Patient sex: M
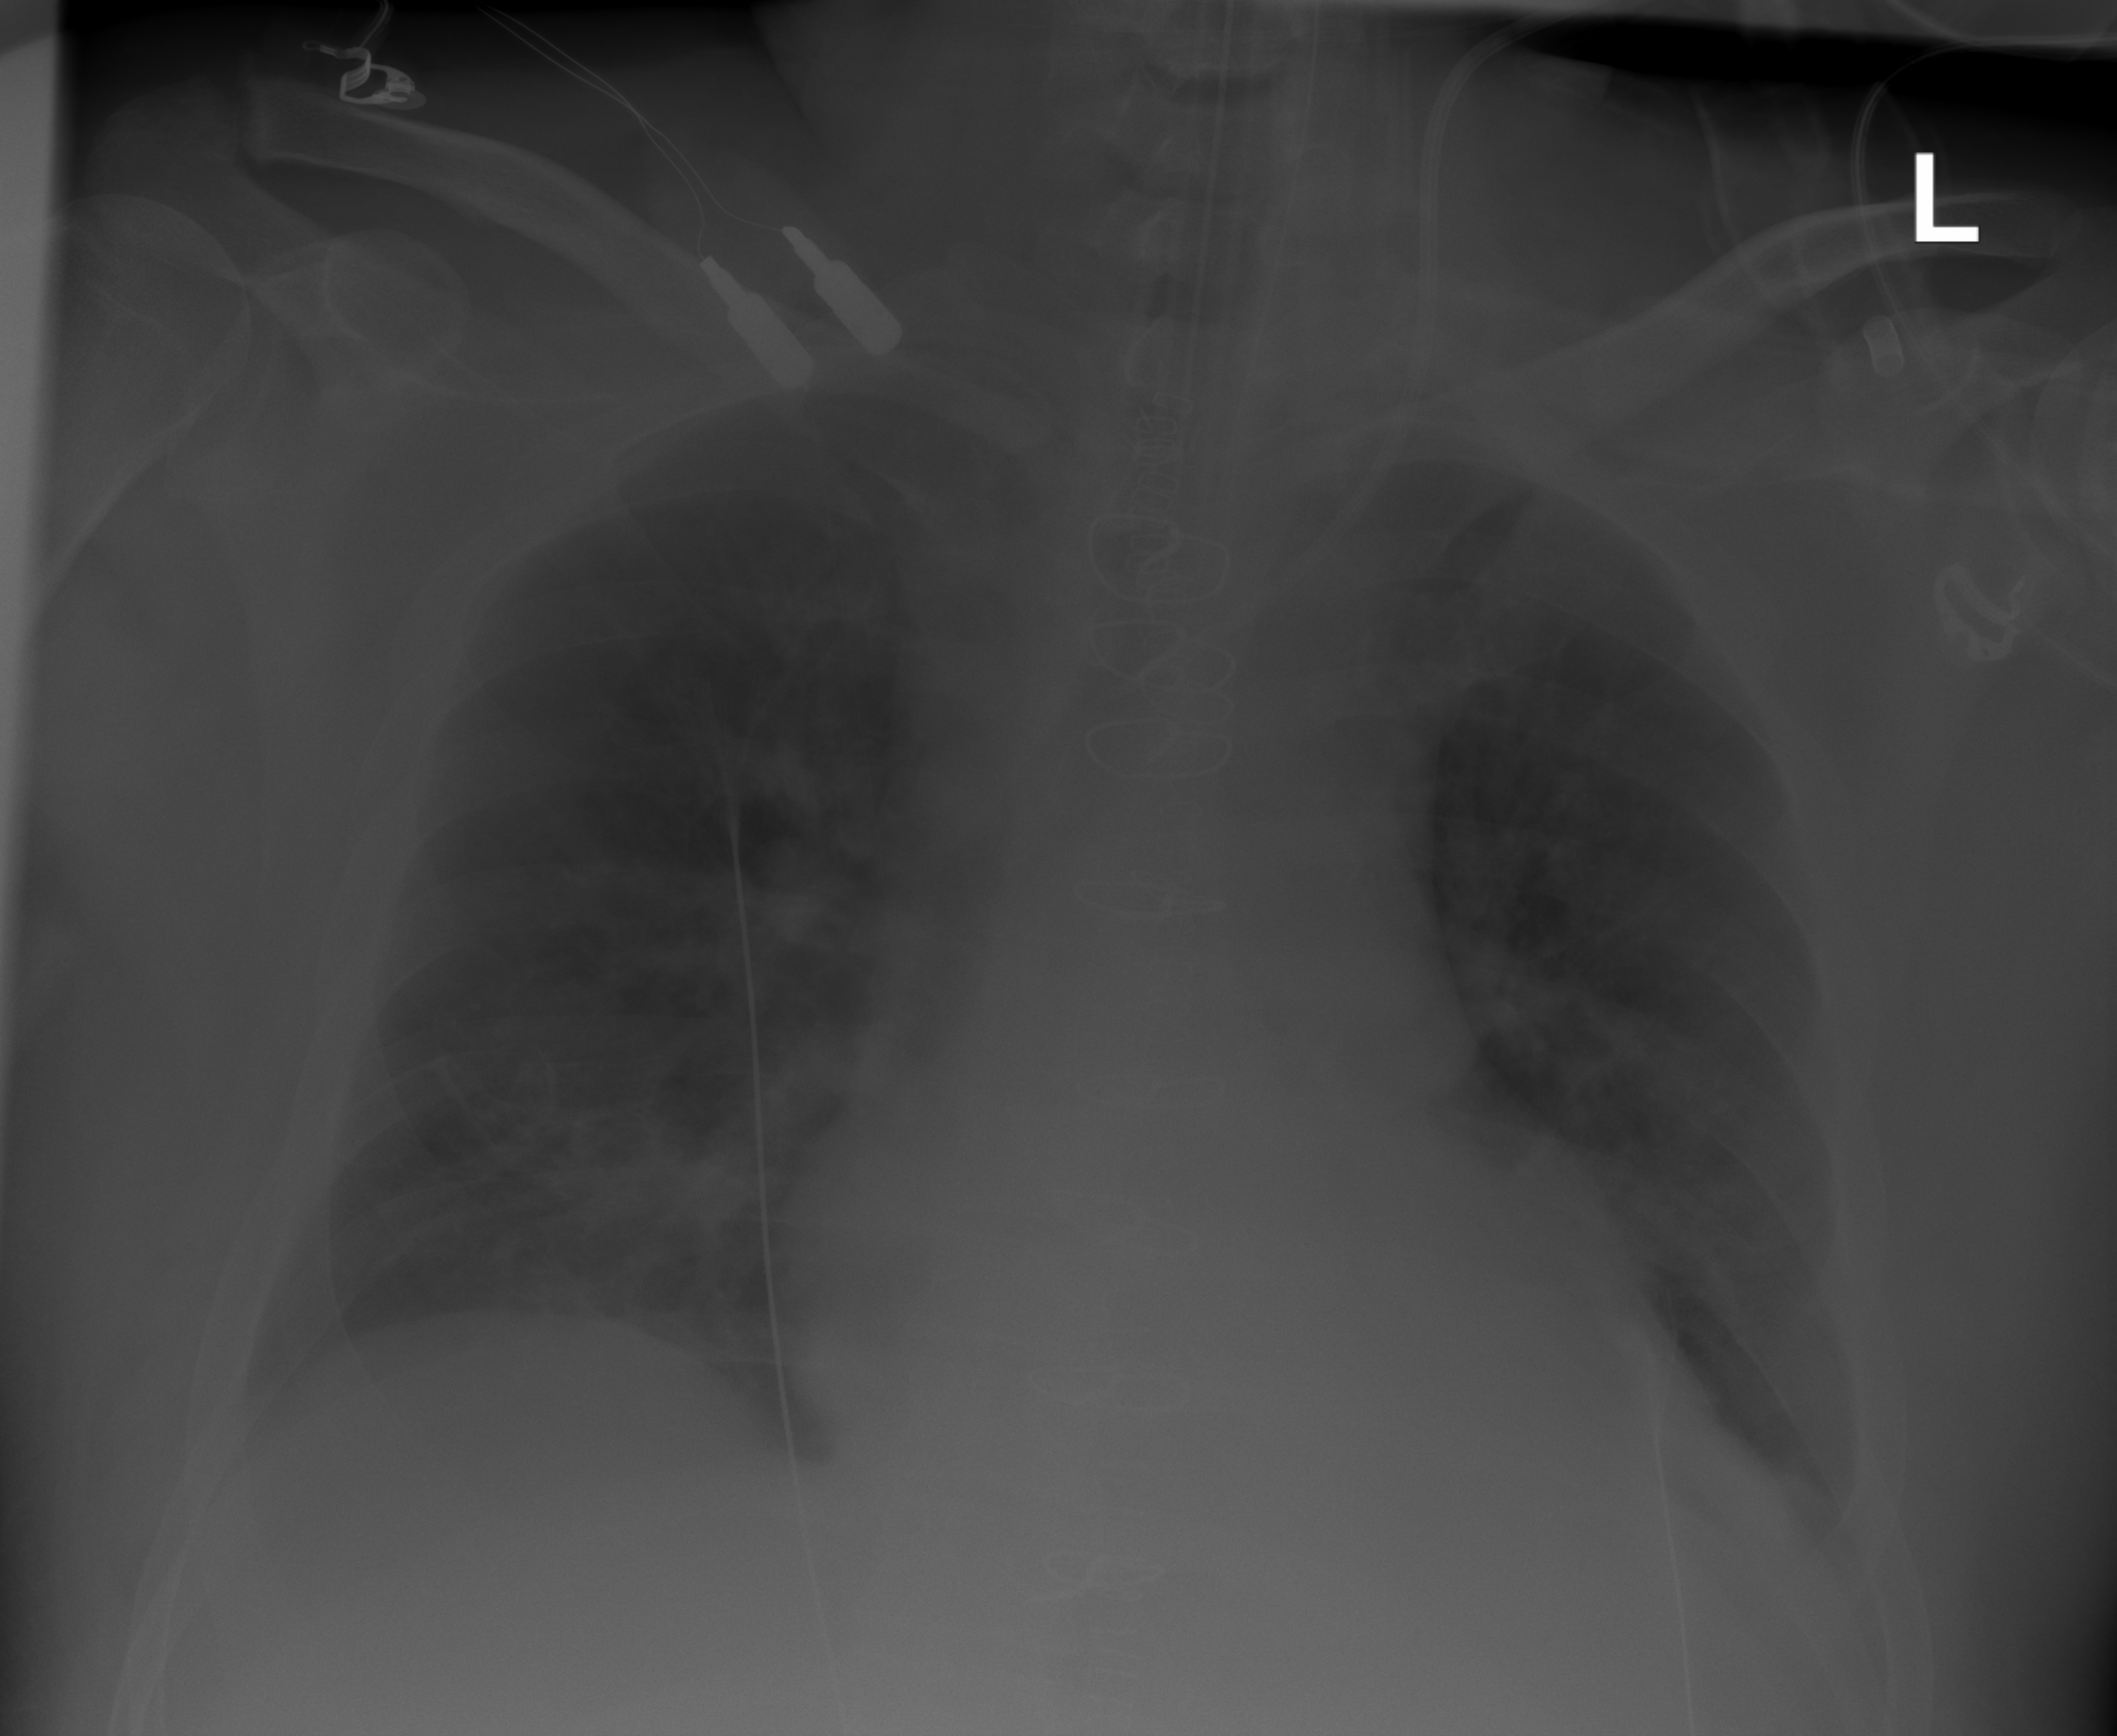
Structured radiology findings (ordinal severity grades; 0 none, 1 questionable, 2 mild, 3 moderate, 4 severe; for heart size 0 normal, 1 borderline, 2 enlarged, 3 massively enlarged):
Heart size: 2
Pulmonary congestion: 2
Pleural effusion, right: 0
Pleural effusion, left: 2
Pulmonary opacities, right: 2
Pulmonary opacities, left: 2
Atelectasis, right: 2
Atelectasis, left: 2